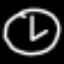
Label: clock